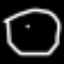
Label: octagon